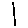
Label: line